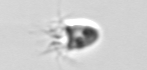
Label: Balanion